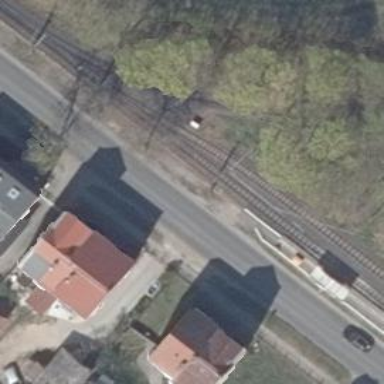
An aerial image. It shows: Tram railway with one track. The railway is electrified with contact lines.